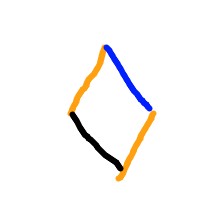
Shape: rhombus